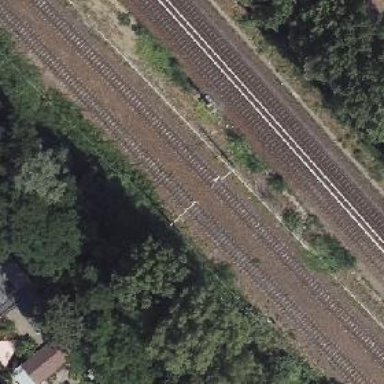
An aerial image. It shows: Railway milestone with catenary mast.